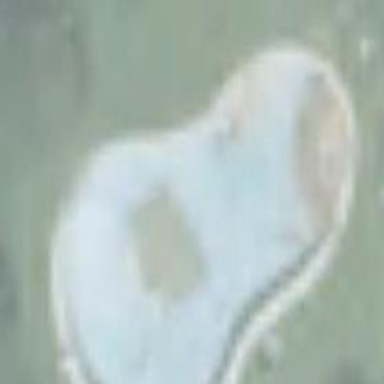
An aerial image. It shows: Swimming pool located in leisure land.